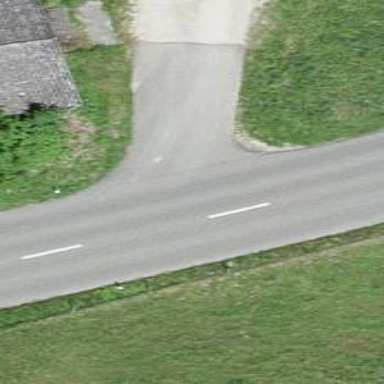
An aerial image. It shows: Track road with grade1 pebblestone surface.